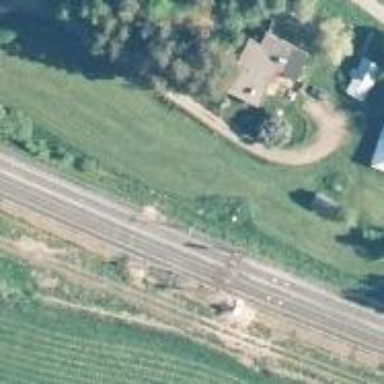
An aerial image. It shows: Railway with continuous electrified contact line.